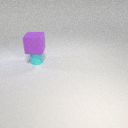
small cyan rubber cylinder below large purple rubber cube